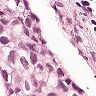
Metastatic tissue present: yes